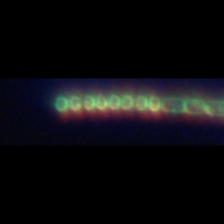
Taxon: Chaetoceros
Group: Diatoms